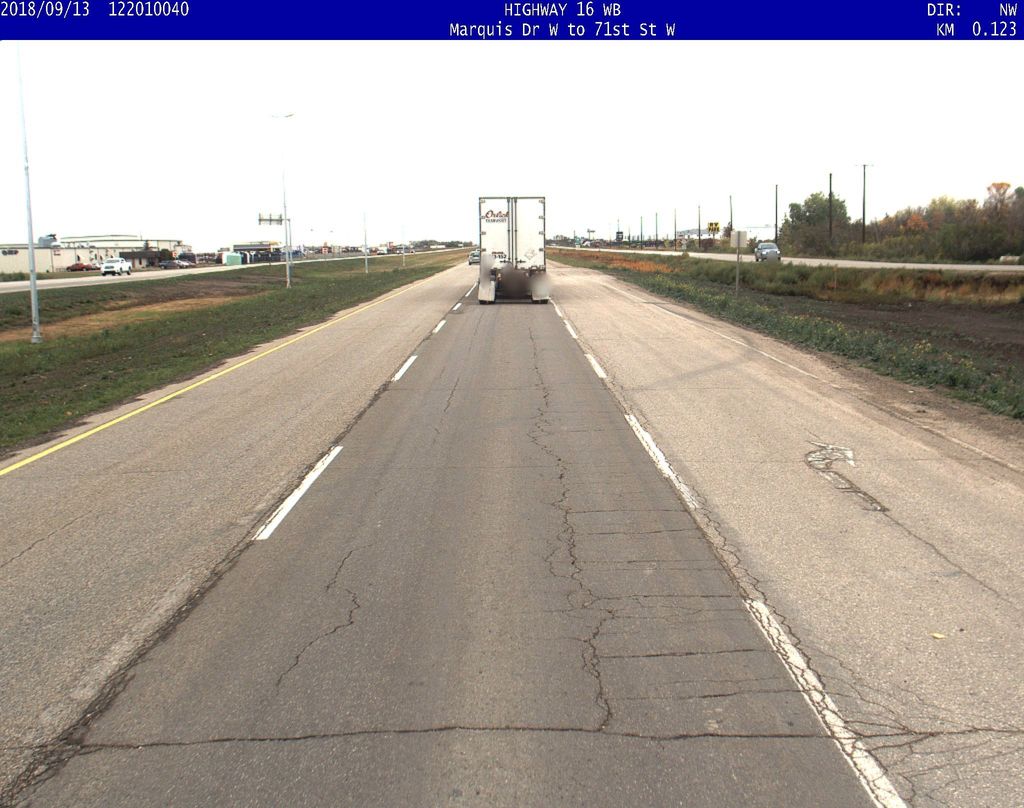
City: saskatoon